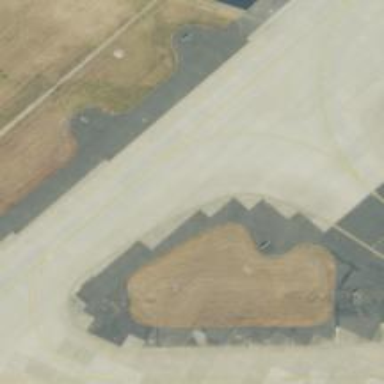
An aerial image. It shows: Taxiway at the airport with asphalt surface.